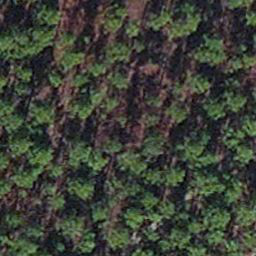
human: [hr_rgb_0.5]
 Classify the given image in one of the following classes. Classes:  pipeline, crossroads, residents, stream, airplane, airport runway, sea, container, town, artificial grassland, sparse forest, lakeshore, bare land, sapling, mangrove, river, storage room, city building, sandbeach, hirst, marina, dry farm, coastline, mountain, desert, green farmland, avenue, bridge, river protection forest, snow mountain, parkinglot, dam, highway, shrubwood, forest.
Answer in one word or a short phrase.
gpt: sapling